Question: Here's what i've tried but the numbers is wrong and I don't know why

It should be 1, 2, 3, 4, 5, and etc..
Here is my PHP code:
'''
function GetNavigations(SimpleXMLElement $element, $level = 0, $mrg = 0)
{
$value = trim((string) $element);
$children = $element->children();
$attributes = $element->attributes();
//echo '<ul>';
if(count($children) == 0 && !empty($value))
{
if($element->getName() == 'GroupName')
{
if($attributes['ParentId'] != '')
{
//$mrg = $level/2 * 10;
echo '<li>'.$mrg.'<a class="btngroup" href="load.php?active=menu&group_name_id='.$attributes['GroupNameId'].'">'.$element.'</a></li>';
}
}
}
if(count($children))
{
foreach($children as $child)
{
GetNavigations($child, $level+1, $mrg+1);
}
}
//echo '</ul>';
}
'''
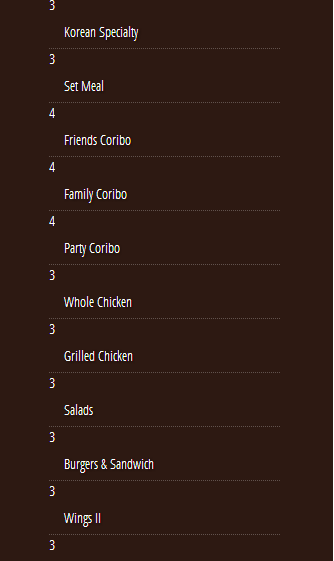
Answer: 'GetNavigations($child, $level+1, $mrg+1)' will pass the same value of '$mrg' to all children of a node, however many children it has, because '$mrg' is not being changed anywhere else inside that loop. Instead of '$mrg+1', you could pass '++$mrg' - or more readably, add '$mrg++;' as the line before and just pass '$mrg'.
However, you will still have the problem that the function only knows how many direct children have been displayed, not how many descendants - if you call 'GetNavigations' with an '$mrg' value of '2', and it displays 20 nested items, your next value of '$mrg' will be '3', not '23'! Although they all have the same name, each time you run the function, you have a new '$mrg' variable.
To get around that, you can either:
- '$mrg''function GetNavigations(SimpleXMLElement $element, $level = 0, &$mrg)''&'- '$mrg''return'
I would probably prefer the second approach, as it's a bit clearer to anyone reading the code what's going on:
'''
function GetNavigations(SimpleXMLElement $element, $level = 0, $mrg = 0)
{
/* [snip] */
if($element->getName() == 'GroupName')
{
// Increment counter, because we're displaying something
$mrg++;
/* [snip] */
}
/* [snip] */
if(count($children))
{
foreach($children as $child)
{
// Recurse, and get incremented value of counter
$mrg = GetNavigations($child, $level+1, $mrg);
}
}
/* [snip] */
// Let caller know where the counter has got to
return $mrg;
}
'''